Question: So I have a root view with table view. I display the toolbar like this:
'''
- (void)viewDidLoad
{
[super viewDidLoad];
// Do any additional setup after loading the view, typically from a nib.
self.navigationController.toolbarHidden = NO;
}
'''
And I implement the setToolbarItems method:
'''
- (void)setToolbarItems:(NSArray *)toolbarItems animated:(BOOL)animated
{
UIBarButtonItem *buttonItem;
buttonItem = [[UIBarButtonItem alloc] initWithTitle:@"Hello" style:UIBarButtonItemStyleDone target:self action:@selector(goBack:)];
self.navigationController.toolbarItems = [ NSArray arrayWithObject: buttonItem ];
}
'''
The result is an empty tolbar. Why?

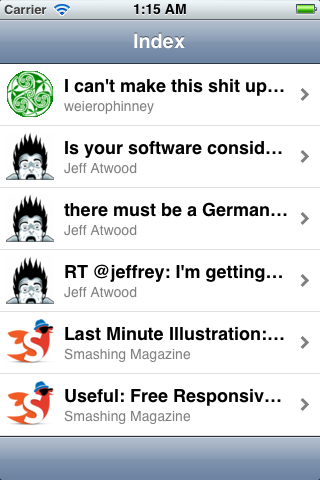
Answer: From the docs:
> toolbarItems
The toolbar items associated with the view controller.@property(nonatomic, retain) NSArray *toolbarItems
Discussion
This property contains an array of UIBarButtonItem objects and works in >conjunction with a UINavigationController object. If this view controller is >embedded inside a navigation controller interface, and the navigation >controller displays a toolbar, this property identifies the items to display in >that toolbar.You can set the value of this property explicitly or use the >setToolbarItems:animated: method to animate changes to the visible set of >toolbar items.
In other words, try accessing it through the actual view controller, not it's navigation controller like so:
'''
self.toolbarItems = [ NSArray arrayWithObject: buttonItem ];
'''